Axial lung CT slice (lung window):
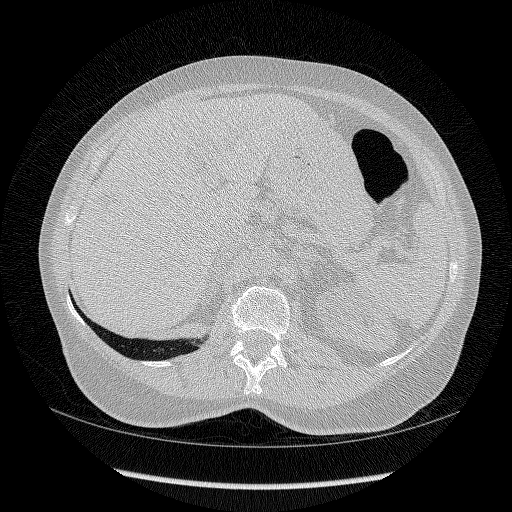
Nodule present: no